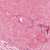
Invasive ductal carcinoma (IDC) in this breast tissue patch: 0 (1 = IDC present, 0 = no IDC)